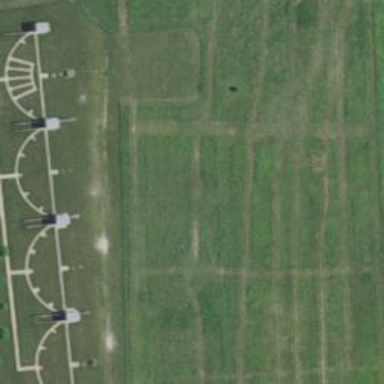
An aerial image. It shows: Shooting ground building for the leisure sport of shooting.